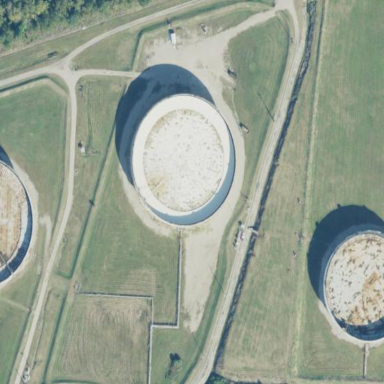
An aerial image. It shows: Storage tank created as man-made structure.